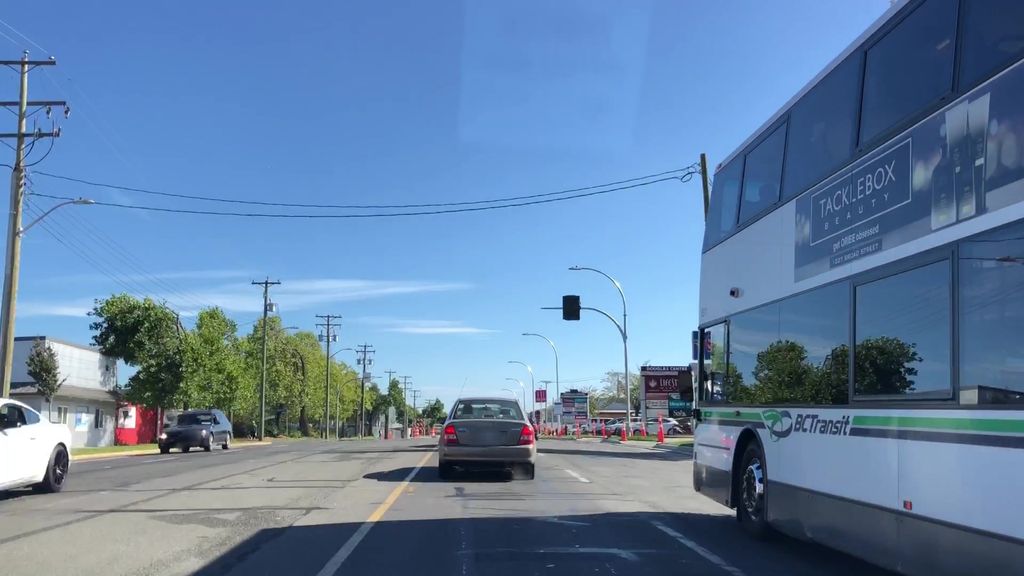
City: victoria